Interaction volume radius: 5 \u00c5
Interaction volume height: 15 \u00c5
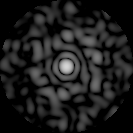
Disorder parameter: 0.8741